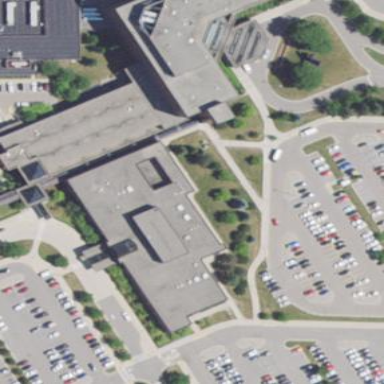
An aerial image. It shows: Hospital building.